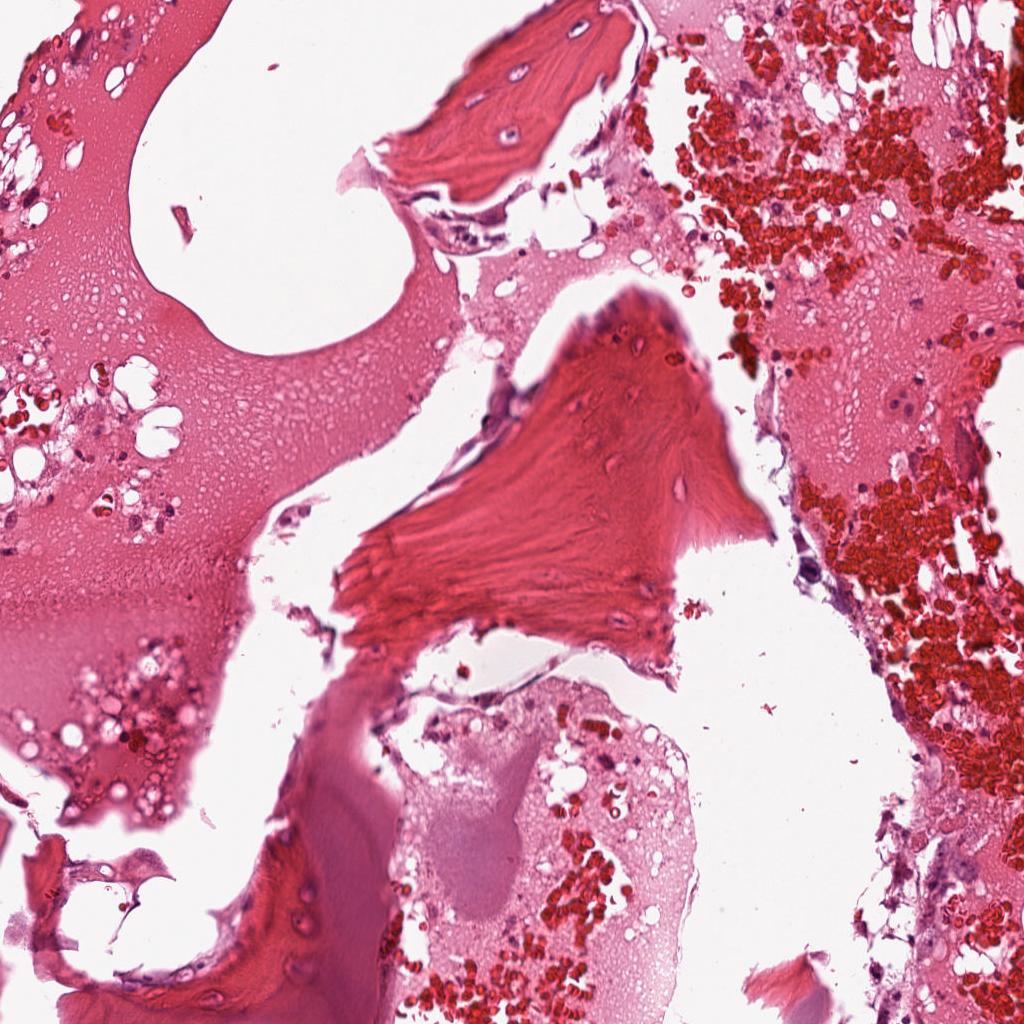
Label: Non-Tumor